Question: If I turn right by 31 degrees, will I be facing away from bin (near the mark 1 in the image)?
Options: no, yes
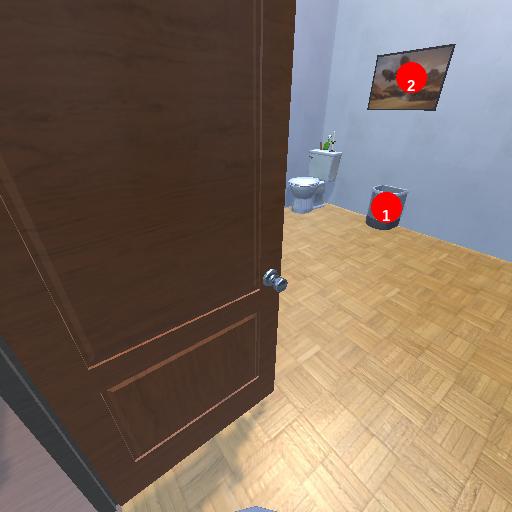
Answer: no